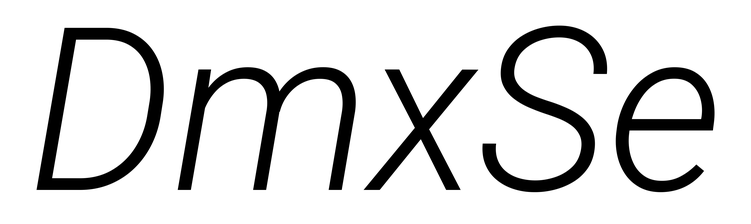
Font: Roboto-Italic_Light_Italic